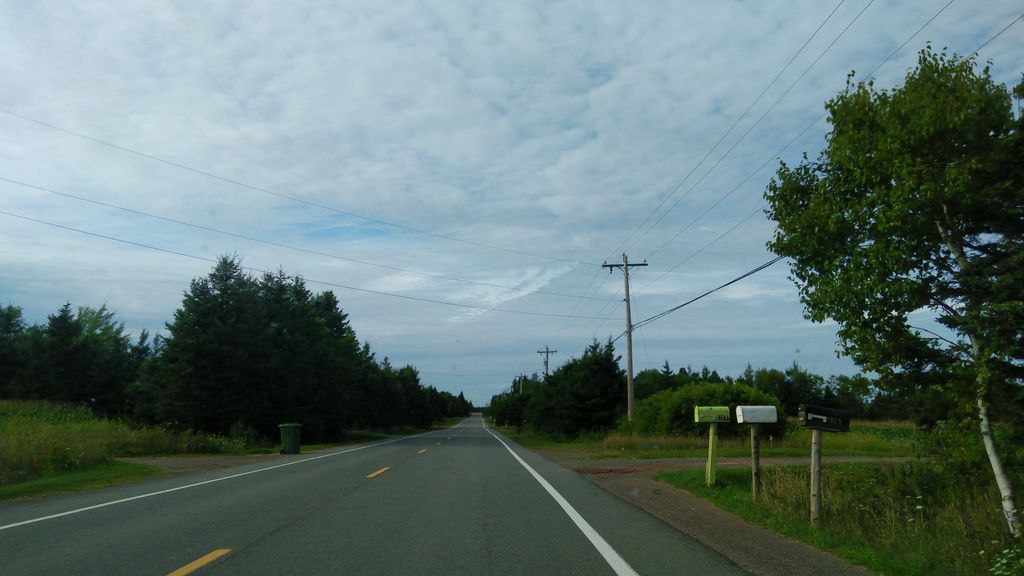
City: charlottetown